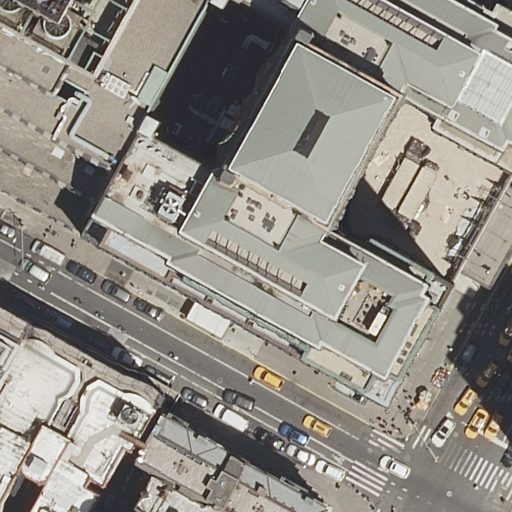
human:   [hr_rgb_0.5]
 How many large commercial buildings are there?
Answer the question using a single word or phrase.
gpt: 1

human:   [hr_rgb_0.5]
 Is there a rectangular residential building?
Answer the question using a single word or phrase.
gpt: yes

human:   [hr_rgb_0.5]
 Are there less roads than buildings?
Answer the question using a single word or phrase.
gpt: yes

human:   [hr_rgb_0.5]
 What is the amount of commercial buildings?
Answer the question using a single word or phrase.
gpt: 1

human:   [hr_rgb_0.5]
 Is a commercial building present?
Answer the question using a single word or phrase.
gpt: yes

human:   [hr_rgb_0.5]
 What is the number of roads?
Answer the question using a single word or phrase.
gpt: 2

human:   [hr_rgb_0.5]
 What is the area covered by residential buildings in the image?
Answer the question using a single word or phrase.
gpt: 2060m2

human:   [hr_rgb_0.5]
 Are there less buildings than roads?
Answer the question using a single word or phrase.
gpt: no

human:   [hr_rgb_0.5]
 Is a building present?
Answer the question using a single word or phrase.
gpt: yes

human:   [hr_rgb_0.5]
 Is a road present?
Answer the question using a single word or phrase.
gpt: yes

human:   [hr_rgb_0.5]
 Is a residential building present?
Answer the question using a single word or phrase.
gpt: yes

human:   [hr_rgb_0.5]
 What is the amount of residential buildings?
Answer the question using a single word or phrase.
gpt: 5

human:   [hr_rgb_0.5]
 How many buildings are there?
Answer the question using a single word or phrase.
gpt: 6

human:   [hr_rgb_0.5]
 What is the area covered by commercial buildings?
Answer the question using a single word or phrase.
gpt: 1985m2

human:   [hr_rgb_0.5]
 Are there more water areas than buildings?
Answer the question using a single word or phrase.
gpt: no

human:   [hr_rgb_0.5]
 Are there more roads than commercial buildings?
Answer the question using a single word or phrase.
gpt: yes

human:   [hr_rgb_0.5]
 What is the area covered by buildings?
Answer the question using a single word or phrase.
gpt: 4046m2

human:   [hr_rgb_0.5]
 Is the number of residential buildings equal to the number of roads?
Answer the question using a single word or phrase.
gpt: no

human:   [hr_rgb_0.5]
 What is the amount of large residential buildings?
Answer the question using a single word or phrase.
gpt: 2

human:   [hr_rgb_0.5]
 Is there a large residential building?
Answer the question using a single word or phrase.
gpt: yes

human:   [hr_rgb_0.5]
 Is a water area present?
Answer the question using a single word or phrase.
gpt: no

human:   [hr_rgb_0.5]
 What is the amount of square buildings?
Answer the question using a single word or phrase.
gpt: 0

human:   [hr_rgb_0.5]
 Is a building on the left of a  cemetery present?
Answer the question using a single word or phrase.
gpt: no

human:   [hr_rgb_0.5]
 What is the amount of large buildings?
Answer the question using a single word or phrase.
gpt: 3

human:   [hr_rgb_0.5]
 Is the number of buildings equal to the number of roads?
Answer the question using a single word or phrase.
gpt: no

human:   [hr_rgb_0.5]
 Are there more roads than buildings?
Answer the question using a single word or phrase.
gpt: no

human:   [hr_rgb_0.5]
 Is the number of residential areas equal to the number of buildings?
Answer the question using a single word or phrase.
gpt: no

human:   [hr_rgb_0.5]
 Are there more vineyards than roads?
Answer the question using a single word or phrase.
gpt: no

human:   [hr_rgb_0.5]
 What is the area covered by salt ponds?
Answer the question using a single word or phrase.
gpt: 0m2

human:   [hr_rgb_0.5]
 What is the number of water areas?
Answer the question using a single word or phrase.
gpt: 0

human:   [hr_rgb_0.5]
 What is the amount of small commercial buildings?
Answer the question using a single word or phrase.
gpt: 0

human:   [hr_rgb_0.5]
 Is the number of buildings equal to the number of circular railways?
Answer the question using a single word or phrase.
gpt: no

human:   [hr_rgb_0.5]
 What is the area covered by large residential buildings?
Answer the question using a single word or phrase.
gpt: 1538m2

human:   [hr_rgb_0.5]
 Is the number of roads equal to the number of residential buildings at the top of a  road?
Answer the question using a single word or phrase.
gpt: no

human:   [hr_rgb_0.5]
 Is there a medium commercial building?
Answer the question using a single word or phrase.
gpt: no

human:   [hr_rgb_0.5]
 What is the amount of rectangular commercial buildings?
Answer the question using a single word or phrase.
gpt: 0

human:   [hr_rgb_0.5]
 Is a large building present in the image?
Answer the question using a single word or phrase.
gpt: yes

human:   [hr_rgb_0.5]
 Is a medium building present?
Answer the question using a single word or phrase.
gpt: yes

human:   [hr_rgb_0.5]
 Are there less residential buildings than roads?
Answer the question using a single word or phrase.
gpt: no

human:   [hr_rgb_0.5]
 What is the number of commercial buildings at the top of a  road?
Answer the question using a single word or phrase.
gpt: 1

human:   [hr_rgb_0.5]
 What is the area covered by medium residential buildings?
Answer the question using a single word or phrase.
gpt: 464m2

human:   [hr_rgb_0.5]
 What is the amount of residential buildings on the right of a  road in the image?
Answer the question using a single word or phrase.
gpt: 0

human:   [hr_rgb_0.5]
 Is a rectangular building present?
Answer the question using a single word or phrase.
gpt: yes

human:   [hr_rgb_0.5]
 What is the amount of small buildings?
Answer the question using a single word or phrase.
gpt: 1

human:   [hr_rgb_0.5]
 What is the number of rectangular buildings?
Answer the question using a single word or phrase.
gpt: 1

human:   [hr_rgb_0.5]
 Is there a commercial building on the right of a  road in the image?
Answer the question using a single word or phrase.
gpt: no

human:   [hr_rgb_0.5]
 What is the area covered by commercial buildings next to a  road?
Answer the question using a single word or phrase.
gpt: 1985m2

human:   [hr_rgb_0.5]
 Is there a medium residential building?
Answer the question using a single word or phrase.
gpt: yes

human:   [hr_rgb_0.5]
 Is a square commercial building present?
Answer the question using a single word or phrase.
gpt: no

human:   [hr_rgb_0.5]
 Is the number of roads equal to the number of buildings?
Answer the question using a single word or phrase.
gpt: no

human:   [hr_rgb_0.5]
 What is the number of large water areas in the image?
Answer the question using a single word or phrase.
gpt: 0

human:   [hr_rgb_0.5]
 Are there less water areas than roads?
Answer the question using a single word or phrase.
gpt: yes

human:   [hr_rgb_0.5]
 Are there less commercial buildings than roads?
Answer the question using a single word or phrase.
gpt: yes

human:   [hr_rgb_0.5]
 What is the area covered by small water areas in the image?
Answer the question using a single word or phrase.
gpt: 0m2

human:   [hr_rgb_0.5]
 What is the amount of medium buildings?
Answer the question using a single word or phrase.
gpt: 2

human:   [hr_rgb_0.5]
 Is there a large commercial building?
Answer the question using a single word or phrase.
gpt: yes

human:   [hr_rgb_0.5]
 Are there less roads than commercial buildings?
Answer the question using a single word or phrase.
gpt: no

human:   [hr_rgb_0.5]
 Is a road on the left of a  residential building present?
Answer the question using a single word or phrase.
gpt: no

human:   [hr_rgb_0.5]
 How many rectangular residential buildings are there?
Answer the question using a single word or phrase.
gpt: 1

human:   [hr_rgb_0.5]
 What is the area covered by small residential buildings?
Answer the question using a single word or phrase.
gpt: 57m2

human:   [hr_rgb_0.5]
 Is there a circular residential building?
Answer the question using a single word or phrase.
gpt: no

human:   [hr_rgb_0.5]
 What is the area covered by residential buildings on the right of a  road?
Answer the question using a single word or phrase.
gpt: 0m2

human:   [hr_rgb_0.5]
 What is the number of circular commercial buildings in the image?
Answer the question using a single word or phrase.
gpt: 0

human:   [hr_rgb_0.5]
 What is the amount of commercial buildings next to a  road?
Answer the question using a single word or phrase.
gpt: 1